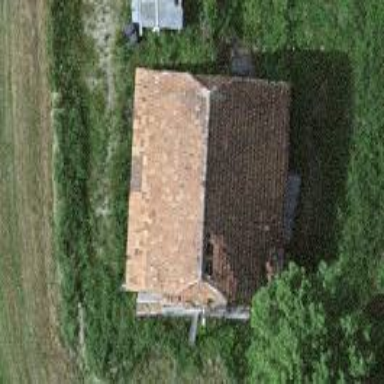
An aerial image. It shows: Barn.